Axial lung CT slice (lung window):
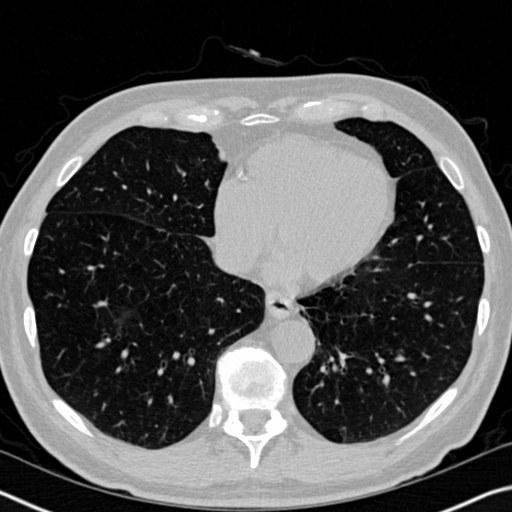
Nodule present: no